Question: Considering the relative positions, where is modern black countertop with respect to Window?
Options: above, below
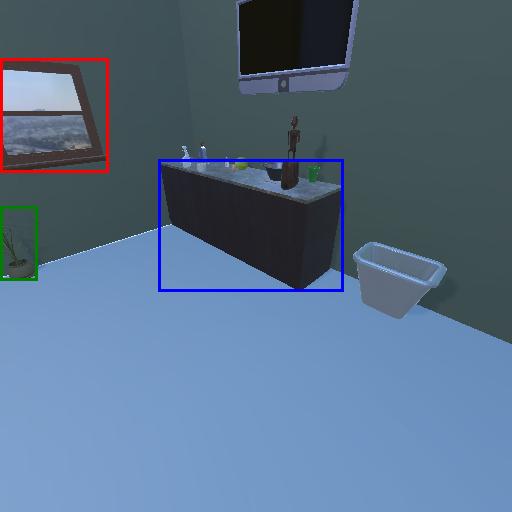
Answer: above